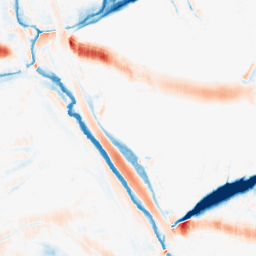
Category: morphological
Decomposition family: morphological_ellipse
Decomposition parameters: operation: average
width: 30
height: 10
Upsampling method: cubic_mitchell
Upsampling parameters: scale: 2
Upsampling scale: 2